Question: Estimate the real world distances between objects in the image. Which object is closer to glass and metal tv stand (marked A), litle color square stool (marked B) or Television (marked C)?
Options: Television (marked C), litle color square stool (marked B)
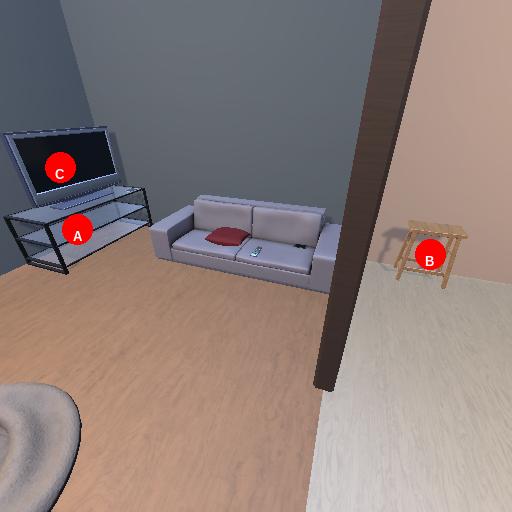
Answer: Television (marked C)